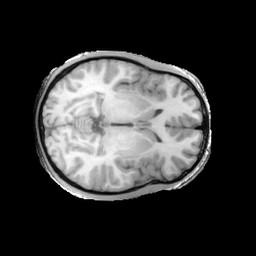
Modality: T1w
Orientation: axial
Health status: ill
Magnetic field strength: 3 T